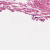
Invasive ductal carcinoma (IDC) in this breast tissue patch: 0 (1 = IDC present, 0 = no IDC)